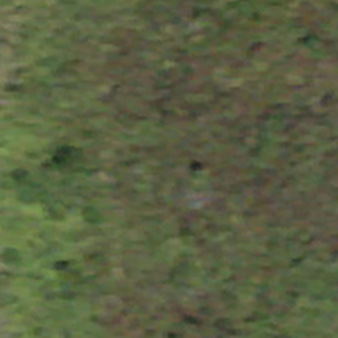
Label: other